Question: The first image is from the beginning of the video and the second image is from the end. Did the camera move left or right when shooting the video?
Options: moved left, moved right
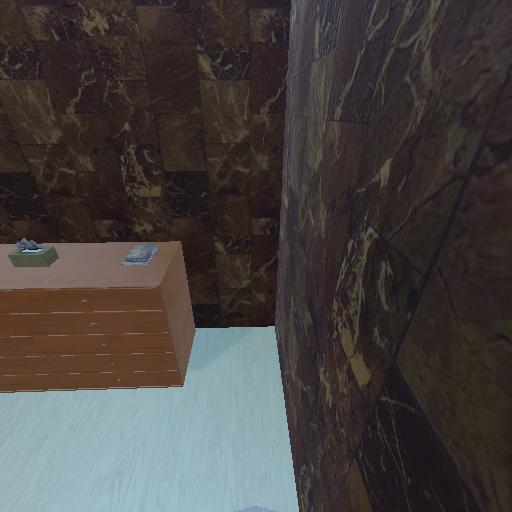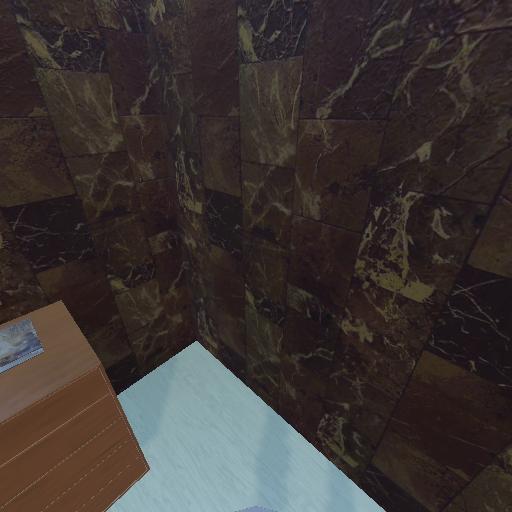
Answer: moved left